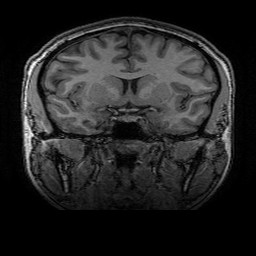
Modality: T1w
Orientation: sagittal
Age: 21
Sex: female
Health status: healthy
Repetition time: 2.53 s
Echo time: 0.0034 s